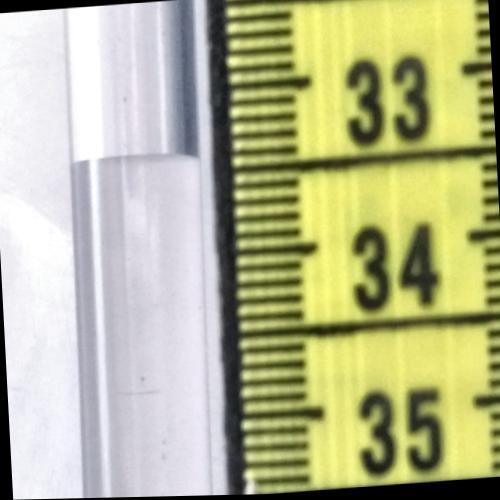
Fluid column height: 33.4 cm